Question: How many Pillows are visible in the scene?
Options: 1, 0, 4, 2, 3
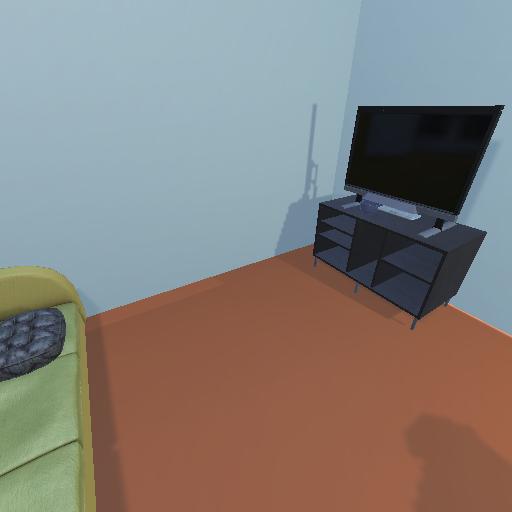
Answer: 1